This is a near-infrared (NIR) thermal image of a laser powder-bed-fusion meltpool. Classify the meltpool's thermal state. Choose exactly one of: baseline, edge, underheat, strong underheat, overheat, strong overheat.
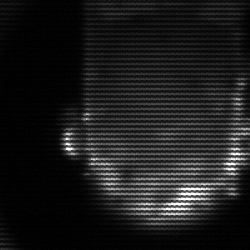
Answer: baseline